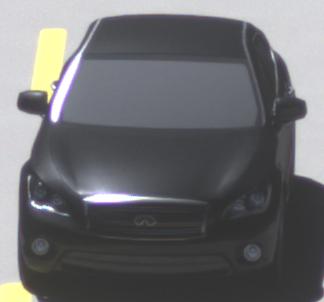
Make: Infiniti
Model: M 37
Detailed model: M (Y51)
Model produced from: 2010/10
Model produced until: 2013/11
Doors: 4
Color: black
Road condition: dry road
Daytime: midday
Contrast: high contrast